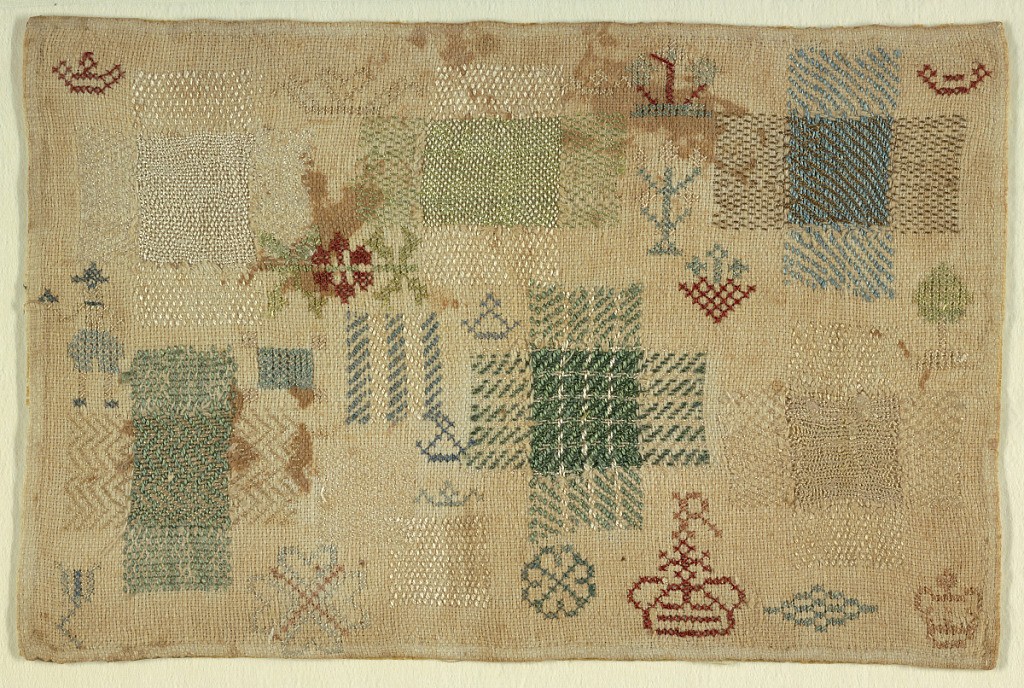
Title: Sampler
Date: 19th century
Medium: silk on cotton Technique: cross and darning stitches on plain weave foundation with paired warps and paired wefts (basket weave). Counted stitches.
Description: Darning sampler with six darning crosses simulating plain weave, twills and knitting.  Three practice squares and isolated motifs such as crowns, people, and flowers.